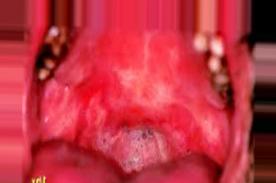
Condition: Mouth Ulcer